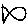
Label: fish